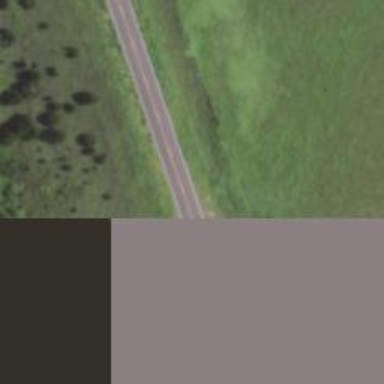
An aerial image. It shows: Stop road.